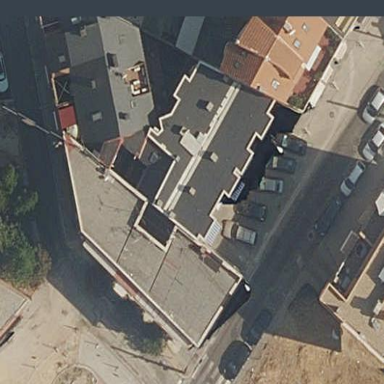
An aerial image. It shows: View of apartment building.